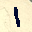
Label: 1